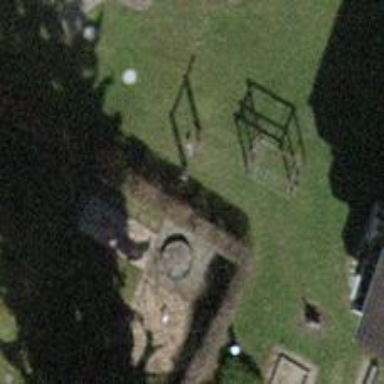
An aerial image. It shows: Playground with swings.